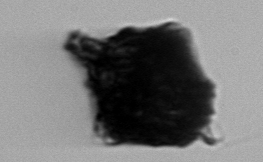
Label: Gonyaulax